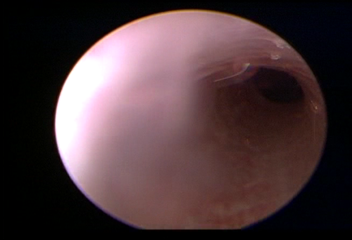
Modality: WLC
Class: Normal mucosa
Bladder cancer association: No